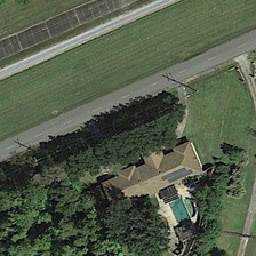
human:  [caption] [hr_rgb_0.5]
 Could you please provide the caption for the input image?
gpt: Catcher scattered around the house.

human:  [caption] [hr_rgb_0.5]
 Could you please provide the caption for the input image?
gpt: There was a road on both sides.

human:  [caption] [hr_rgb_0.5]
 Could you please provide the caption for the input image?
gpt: road on both sides were fields.

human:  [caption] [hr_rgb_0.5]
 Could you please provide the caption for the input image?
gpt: The roads on both sides are fields.

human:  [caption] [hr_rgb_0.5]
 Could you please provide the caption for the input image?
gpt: There are sparse catchers around the house.